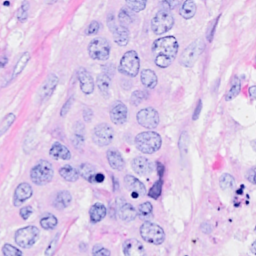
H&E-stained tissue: Breast